Question:
I want to show dots for next and previous and for go to specific screen in android by click on that dots.
Can use the image like dots to do this?
and can i know the code for this?
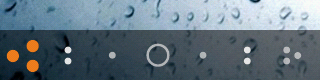
Answer: You can start intents when the user clicks one of your images. You can also tell where the user came from by using bundles, and customise your back button to return to the intent that sent the bundle.